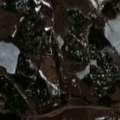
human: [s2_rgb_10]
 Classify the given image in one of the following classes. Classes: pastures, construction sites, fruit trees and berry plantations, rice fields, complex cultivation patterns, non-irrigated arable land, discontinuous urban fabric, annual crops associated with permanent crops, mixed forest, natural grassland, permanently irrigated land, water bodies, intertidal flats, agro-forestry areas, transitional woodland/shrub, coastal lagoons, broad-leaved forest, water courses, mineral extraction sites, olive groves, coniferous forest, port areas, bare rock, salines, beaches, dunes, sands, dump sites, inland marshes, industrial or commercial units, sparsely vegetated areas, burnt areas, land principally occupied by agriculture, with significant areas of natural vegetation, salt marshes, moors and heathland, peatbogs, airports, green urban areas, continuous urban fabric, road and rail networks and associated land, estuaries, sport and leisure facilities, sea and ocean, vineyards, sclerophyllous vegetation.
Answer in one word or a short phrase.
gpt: non-irrigated arable land, land principally occupied by agriculture, with significant areas of natural vegetation, broad-leaved forest, coniferous forest, mixed forest, water bodies